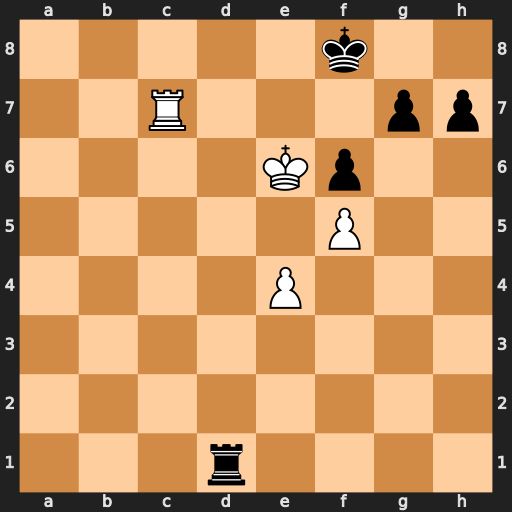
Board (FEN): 5k2/2R3pp/4Kp2/5P2/4P3/8/8/3r4
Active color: w
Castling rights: -
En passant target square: -
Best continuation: Rc8+ Rd8 Rxd8#